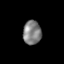
Tissue: skin
Cell type: Epithelial cells
Senescence score: 0.2661
Nuclear area (px): 428
Mean DAPI intensity: 128.502